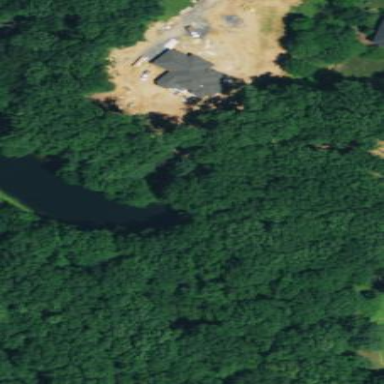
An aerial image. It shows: Peaceful pond surrounded by nature.